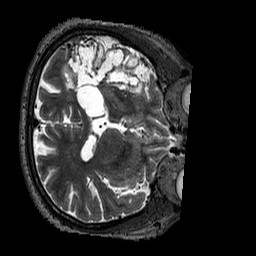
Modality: T2w
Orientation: axial
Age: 54
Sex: male
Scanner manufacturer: siemens
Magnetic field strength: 3 T
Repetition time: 3.2 s
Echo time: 0.567 s